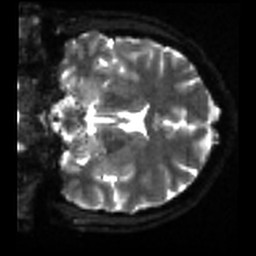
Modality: sbref
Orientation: coronal
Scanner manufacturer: siemens
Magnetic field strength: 3 T
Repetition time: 4 s
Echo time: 0.0594 s